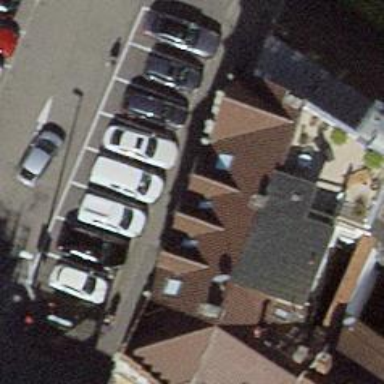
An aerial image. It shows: Driving school.